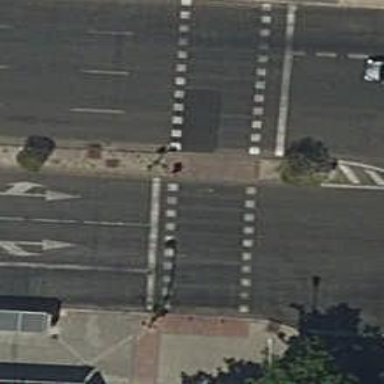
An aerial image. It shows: Footway crossing equipped with traffic signals.